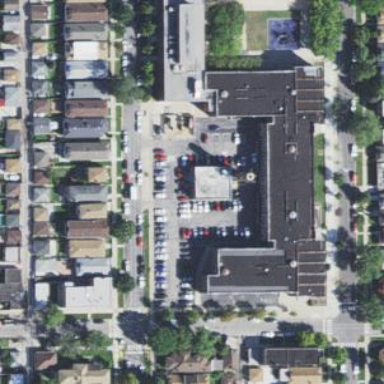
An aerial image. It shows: School building.